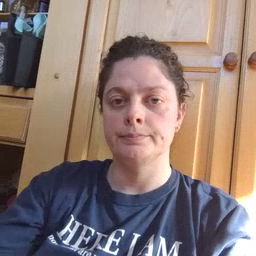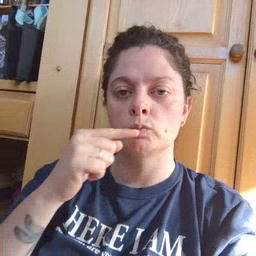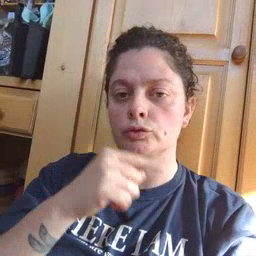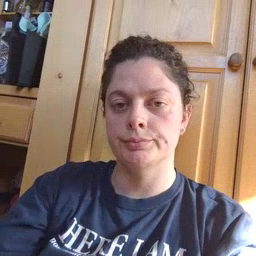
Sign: toothbrush